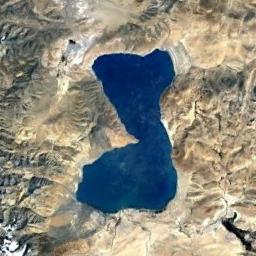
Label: lake